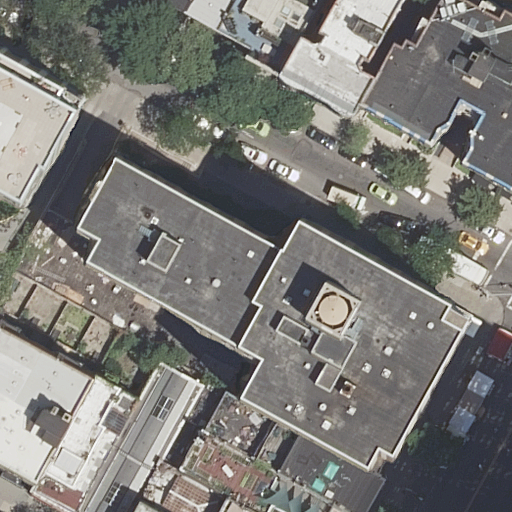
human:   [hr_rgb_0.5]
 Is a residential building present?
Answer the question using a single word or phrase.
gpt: yes

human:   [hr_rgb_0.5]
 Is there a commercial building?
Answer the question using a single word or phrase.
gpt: no

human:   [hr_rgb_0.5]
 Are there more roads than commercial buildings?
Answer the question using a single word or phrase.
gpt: yes

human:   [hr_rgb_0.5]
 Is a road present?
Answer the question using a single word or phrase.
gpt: yes

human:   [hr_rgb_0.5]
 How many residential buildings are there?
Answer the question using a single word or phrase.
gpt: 15

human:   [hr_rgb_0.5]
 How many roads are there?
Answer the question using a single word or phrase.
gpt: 2

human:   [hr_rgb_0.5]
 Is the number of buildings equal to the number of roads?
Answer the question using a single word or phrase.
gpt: no

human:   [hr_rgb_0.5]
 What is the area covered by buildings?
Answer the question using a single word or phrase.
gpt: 6021m2

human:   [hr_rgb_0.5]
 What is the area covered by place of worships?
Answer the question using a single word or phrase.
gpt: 38m2

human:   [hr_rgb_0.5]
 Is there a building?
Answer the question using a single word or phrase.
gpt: yes

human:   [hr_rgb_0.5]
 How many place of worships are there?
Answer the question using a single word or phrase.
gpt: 1

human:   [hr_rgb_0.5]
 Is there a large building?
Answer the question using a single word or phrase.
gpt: yes

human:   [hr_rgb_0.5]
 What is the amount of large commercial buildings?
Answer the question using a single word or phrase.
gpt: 0

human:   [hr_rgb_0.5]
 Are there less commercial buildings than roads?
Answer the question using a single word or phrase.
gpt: yes

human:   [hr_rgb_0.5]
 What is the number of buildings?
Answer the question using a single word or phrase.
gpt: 15

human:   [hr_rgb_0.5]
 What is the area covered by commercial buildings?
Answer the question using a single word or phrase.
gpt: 0m2

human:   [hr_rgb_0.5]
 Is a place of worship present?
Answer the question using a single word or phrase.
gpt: yes

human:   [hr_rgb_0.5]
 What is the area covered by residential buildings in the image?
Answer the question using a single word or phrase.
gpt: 6021m2

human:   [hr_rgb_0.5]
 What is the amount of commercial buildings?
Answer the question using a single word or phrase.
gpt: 0

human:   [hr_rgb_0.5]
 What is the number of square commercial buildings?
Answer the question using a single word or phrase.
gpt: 0

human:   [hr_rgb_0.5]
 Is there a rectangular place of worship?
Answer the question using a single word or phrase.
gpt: yes

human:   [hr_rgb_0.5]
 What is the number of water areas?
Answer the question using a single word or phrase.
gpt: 0

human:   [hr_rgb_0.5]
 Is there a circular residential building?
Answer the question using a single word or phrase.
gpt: no

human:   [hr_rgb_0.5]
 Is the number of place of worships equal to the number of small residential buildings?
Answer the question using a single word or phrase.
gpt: no

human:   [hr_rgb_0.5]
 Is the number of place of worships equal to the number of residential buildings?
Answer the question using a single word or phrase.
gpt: no

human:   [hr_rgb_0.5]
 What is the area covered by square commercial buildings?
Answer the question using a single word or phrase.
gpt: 0m2

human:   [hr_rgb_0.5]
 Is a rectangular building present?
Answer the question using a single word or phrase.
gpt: yes

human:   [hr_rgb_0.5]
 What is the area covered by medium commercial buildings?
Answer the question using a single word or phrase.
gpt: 0m2

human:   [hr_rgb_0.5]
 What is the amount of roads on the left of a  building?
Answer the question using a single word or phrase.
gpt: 2

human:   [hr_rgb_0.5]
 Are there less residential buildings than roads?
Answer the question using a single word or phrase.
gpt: no

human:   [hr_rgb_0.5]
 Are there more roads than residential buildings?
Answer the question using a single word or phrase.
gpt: no

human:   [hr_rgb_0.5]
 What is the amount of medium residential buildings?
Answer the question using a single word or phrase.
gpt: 6

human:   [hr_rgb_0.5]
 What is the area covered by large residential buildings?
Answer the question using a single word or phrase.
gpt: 4529m2

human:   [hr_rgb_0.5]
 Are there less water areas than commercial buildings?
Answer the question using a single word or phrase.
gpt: no

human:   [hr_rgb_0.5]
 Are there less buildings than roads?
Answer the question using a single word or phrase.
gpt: no

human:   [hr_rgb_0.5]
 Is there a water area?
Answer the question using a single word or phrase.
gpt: no

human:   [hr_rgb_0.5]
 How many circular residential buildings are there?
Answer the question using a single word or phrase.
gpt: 0

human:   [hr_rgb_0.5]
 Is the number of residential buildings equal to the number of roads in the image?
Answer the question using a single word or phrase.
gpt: no

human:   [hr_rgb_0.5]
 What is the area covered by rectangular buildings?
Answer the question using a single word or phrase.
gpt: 1726m2

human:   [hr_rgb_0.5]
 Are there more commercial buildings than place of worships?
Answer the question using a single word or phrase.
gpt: no

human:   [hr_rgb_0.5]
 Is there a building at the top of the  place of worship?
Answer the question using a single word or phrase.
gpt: yes

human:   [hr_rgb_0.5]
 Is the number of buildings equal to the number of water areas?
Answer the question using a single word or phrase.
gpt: no

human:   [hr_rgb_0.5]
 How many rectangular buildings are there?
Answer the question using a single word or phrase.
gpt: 12

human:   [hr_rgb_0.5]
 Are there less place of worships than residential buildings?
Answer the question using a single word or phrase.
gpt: yes

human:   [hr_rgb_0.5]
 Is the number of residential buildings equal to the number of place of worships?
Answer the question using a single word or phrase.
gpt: no

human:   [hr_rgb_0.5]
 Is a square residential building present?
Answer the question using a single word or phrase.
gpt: no

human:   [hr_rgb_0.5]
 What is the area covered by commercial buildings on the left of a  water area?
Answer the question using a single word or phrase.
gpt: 0m2

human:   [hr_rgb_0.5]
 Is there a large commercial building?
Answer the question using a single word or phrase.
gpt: no

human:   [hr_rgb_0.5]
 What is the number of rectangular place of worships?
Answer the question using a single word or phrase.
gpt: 1

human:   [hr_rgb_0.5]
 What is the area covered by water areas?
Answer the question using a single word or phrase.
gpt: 0m2

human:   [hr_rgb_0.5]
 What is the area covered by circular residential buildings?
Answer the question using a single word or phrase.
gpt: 0m2

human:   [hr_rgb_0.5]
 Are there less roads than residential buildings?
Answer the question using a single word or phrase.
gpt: yes

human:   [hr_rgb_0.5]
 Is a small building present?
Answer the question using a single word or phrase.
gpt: yes

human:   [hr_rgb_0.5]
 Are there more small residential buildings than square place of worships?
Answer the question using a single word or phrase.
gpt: yes

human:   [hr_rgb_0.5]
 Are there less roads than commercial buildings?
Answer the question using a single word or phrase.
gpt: no

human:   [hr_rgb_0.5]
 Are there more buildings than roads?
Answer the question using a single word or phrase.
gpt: yes

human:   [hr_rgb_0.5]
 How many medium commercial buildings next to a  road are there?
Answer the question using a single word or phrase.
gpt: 0

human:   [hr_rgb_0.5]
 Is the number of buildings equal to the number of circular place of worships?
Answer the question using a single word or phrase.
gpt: no

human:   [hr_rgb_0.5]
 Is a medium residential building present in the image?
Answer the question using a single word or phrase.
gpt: yes

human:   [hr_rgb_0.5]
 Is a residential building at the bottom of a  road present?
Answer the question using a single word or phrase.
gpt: yes

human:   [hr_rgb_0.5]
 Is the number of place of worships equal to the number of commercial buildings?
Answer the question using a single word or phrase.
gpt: no

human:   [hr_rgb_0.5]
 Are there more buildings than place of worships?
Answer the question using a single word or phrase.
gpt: yes

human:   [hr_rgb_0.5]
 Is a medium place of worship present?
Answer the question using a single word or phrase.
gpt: no

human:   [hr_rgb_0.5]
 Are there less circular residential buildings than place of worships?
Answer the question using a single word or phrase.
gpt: yes